Field crop: tomato
Growth stage: 1
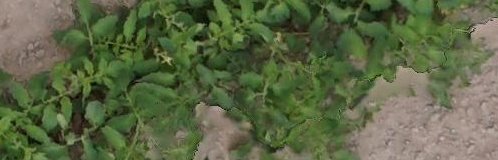
Species: tomato